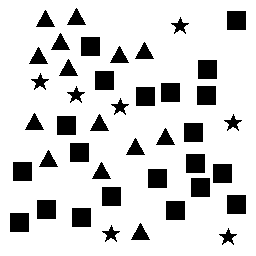
Squares: 21
Triangles: 14
Stars: 7
Total shapes: 42